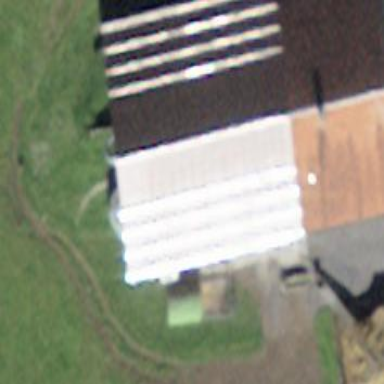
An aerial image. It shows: Farm building.